Field crop: maize
Growth stage: 1
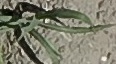
Species: sorghum